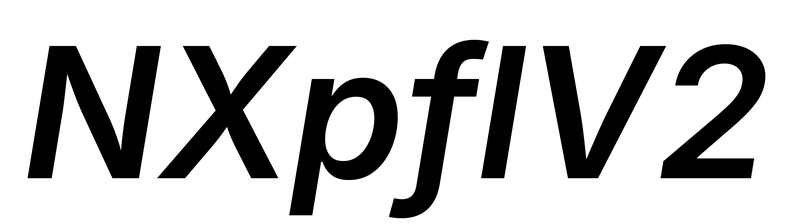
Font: Inter-Italic_SemiBold_Italic